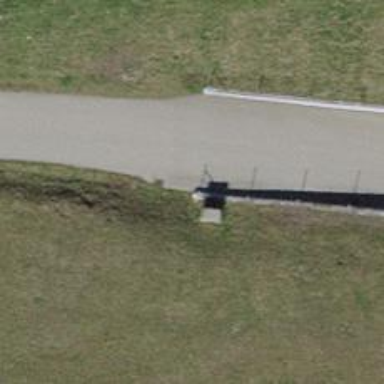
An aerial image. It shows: Retaining wall made of concrete.